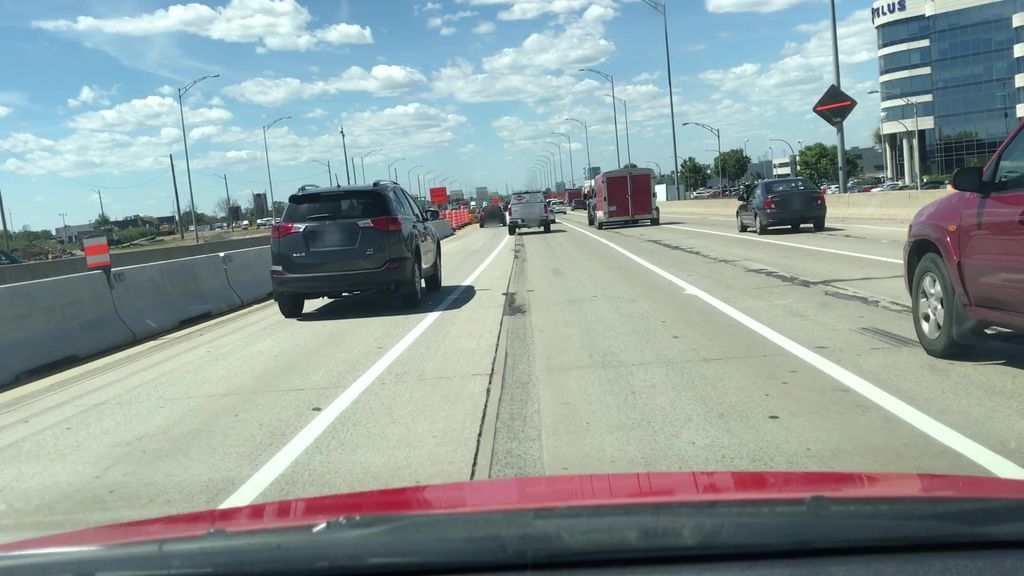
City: montreal